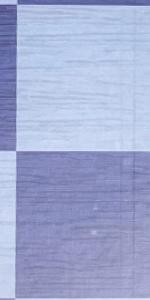
Label: Empty